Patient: sex M, age 58
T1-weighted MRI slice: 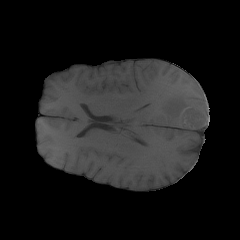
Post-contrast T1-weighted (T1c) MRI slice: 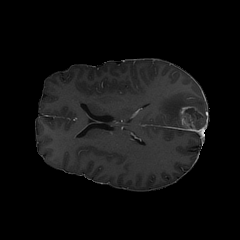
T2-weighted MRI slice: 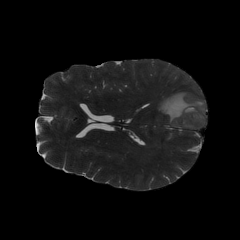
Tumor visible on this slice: yes
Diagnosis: Glioblastoma, IDH-wildtype
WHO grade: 4